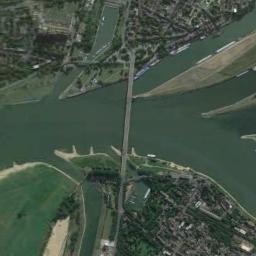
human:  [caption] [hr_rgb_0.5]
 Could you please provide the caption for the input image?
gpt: A slender, Straight bridge connects the land on both sides of the turquoise water  There are several sandbanks in the middle of the river  There are many buildings and roads on the land .

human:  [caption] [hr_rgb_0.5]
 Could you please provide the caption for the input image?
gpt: There are two parallel bridges, And the color of the water is dark green .

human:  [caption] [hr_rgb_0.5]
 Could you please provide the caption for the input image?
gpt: A bridge is built on a dark green river and two tributaries flowed into the river .

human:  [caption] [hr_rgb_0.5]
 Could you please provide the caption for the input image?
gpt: There is a bridge over the river between many buildings and plants .

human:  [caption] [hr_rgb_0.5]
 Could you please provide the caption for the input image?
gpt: Many green plants are around the bridge .